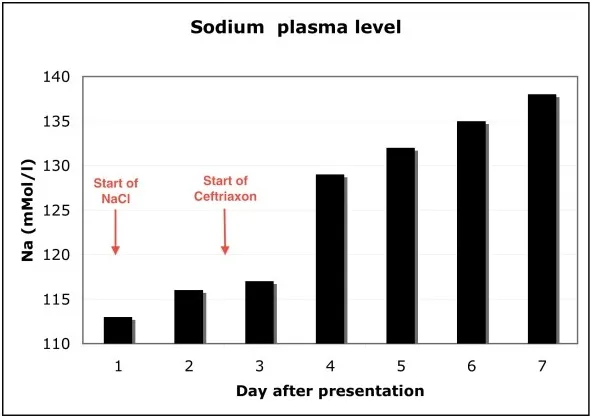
Plasma sodium concentration. On the day of presentation oral sodium chloride substitution and water restriction were started. Sodium concentration normalized rapidly after the start of ceftriaxone treatment while sodium chloride substitution was not increased.
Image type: pathology (immunostaining)